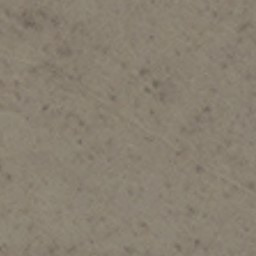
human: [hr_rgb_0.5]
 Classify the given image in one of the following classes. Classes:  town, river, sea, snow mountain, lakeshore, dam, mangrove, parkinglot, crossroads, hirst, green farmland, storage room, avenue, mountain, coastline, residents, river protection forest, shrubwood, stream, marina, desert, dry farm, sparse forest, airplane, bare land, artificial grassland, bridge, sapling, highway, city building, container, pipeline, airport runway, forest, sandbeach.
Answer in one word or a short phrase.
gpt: bare land